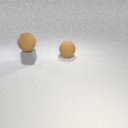
large brown rubber sphere above small gray rubber cube